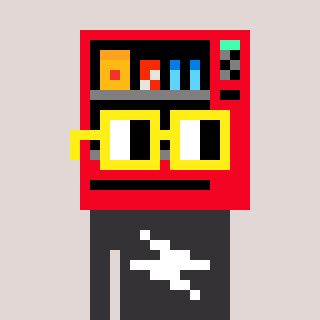
a pixel art character with square yellow glasses, a vending machine-shaped head and a grayscale-colored body on a warm background